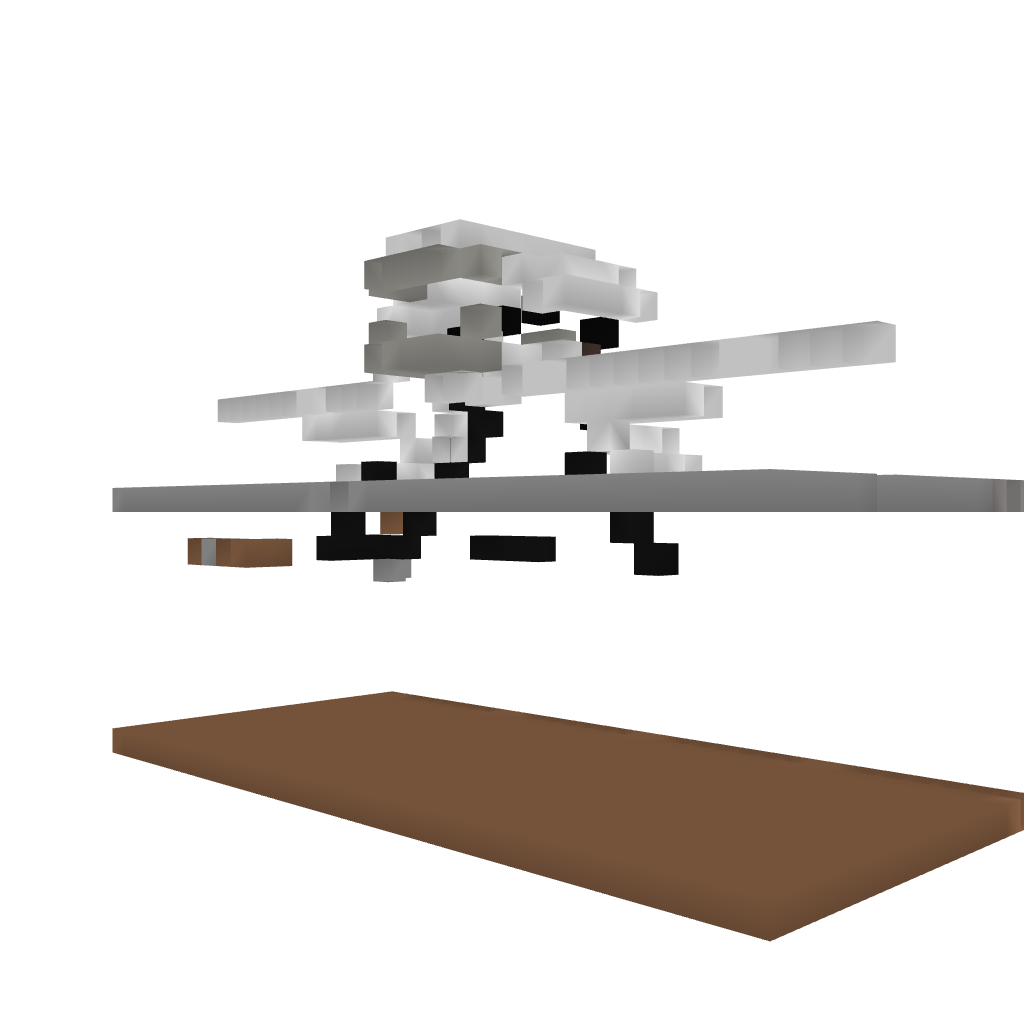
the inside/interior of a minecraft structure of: Futuristic Redstone Gate